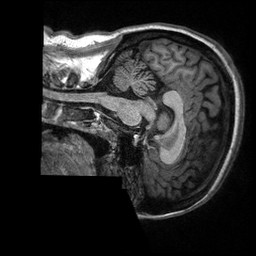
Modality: T1w
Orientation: sagittal
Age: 38
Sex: female
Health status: healthy
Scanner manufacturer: siemens
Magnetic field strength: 3 T
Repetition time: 2.3 s
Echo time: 0.00298 s